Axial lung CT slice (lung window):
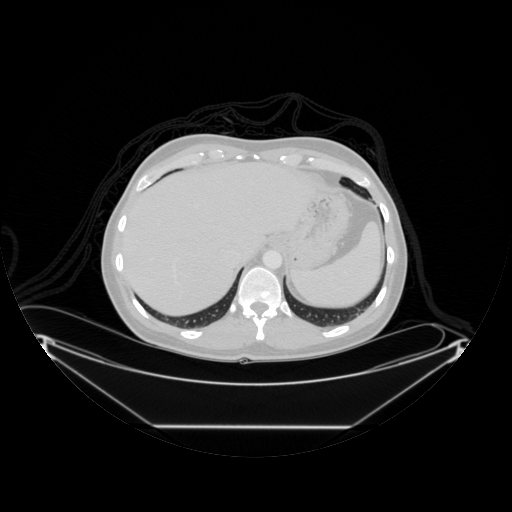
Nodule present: no